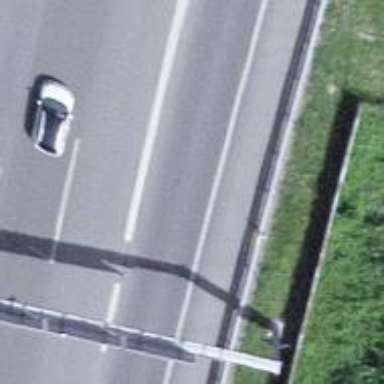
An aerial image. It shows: Asphalt motorway link.